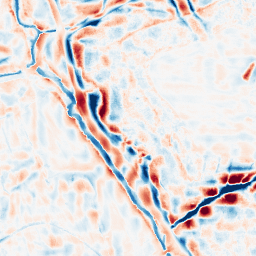
Category: wavelet
Decomposition family: wavelet_dwt
Decomposition parameters: wavelet: sym4
level: 4
Upsampling method: quintic
Upsampling parameters: scale: 8
Upsampling scale: 8